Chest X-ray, AP view. Patient: 62 years old, sex M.
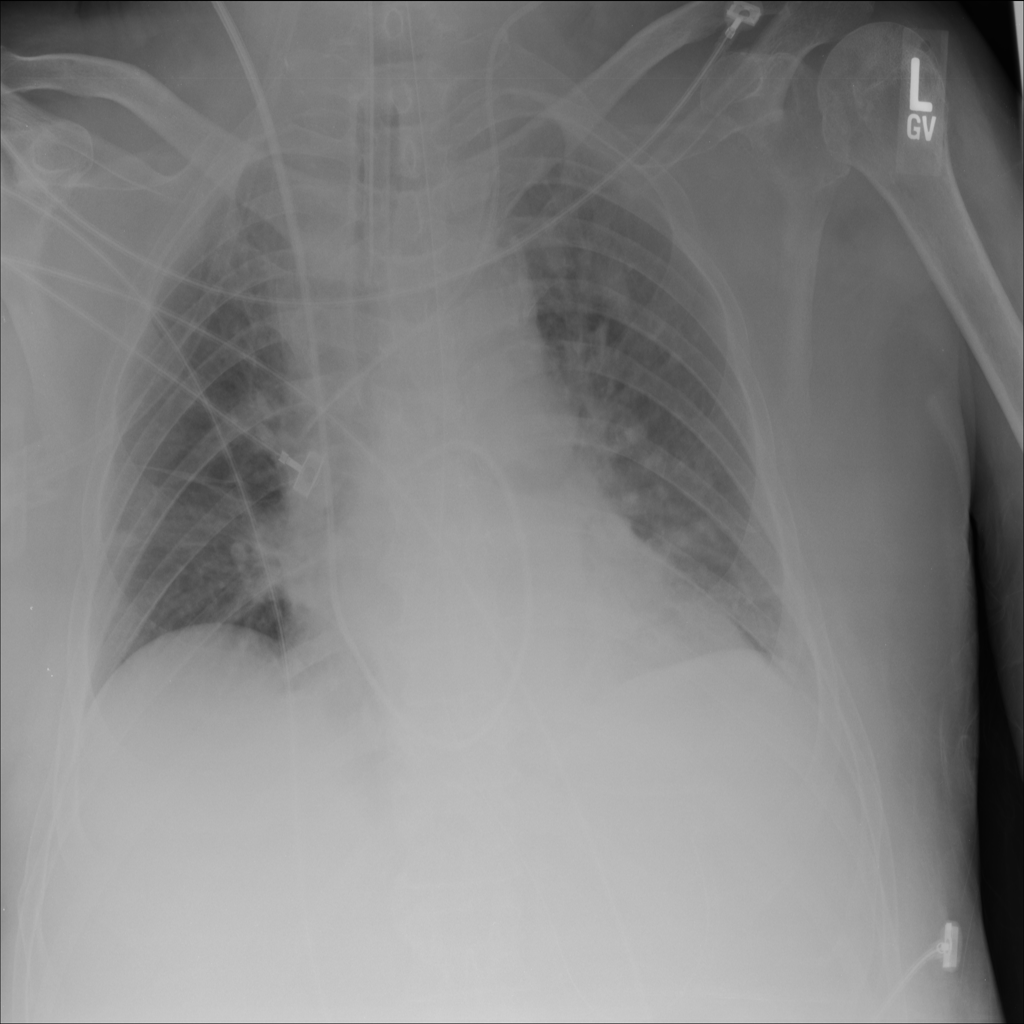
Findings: Atelectasis, Effusion